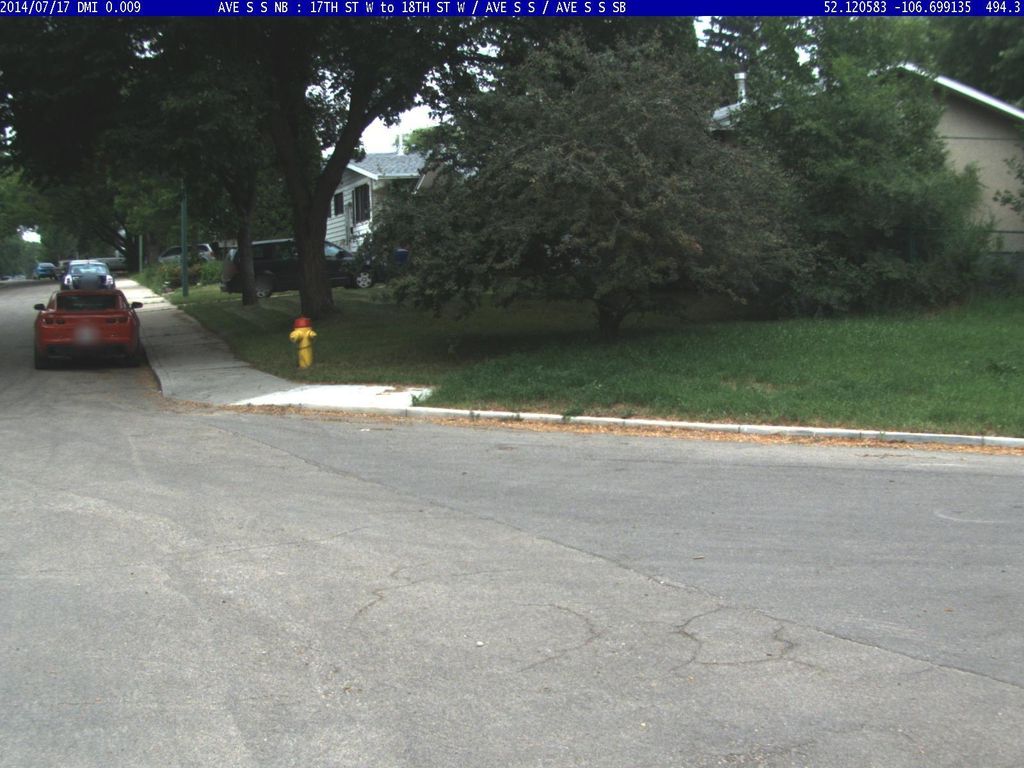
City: saskatoon